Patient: sex M, age 21
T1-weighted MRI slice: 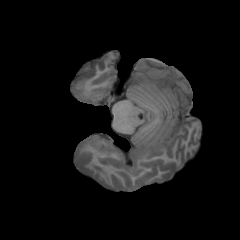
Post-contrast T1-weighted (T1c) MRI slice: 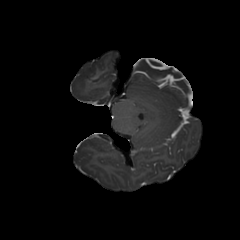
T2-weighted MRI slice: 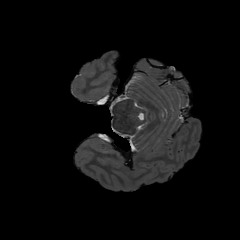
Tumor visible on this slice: no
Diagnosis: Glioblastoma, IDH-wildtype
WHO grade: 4